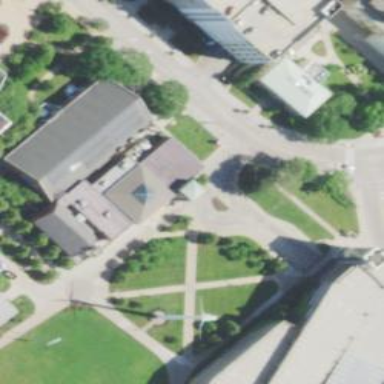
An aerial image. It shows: Public building located in sports center.